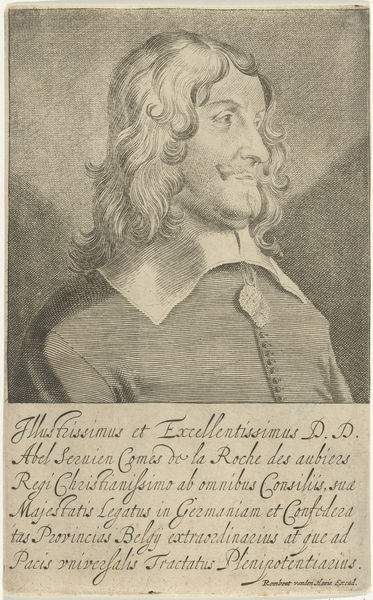
Titel: Portret van Abel de Servien, Graaf de la Roche
Künstler: Pieter (II) Holsteyn
Standort: Amsterdam
Institution: Rijksmuseum
Schlagwörter: men, white, black, collar, face, gray, hair, nose, old, portrait, brown, profile, man, head, eyes, male, spanish, drawing, black and white, brow, chin, coat, mouth, buttons, etching, sketch, beard, curls, jacket, necklace, pen, british, person, human, neck, ink, pencil, lips, cheek, medal, rich, forehead, goatee, latin, text, mustache, moustache, words, image, serious, broach, pendant, wavy, curly hair, curly, count, title, font, bown, newpaper, dutch master, de la roche, illustrissimus, eyebrows., roche, regi